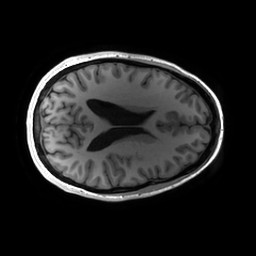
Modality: T1w
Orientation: axial
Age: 25
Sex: female
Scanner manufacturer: ge
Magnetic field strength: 3 T
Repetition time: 0.00724 s
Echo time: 0.0027 s